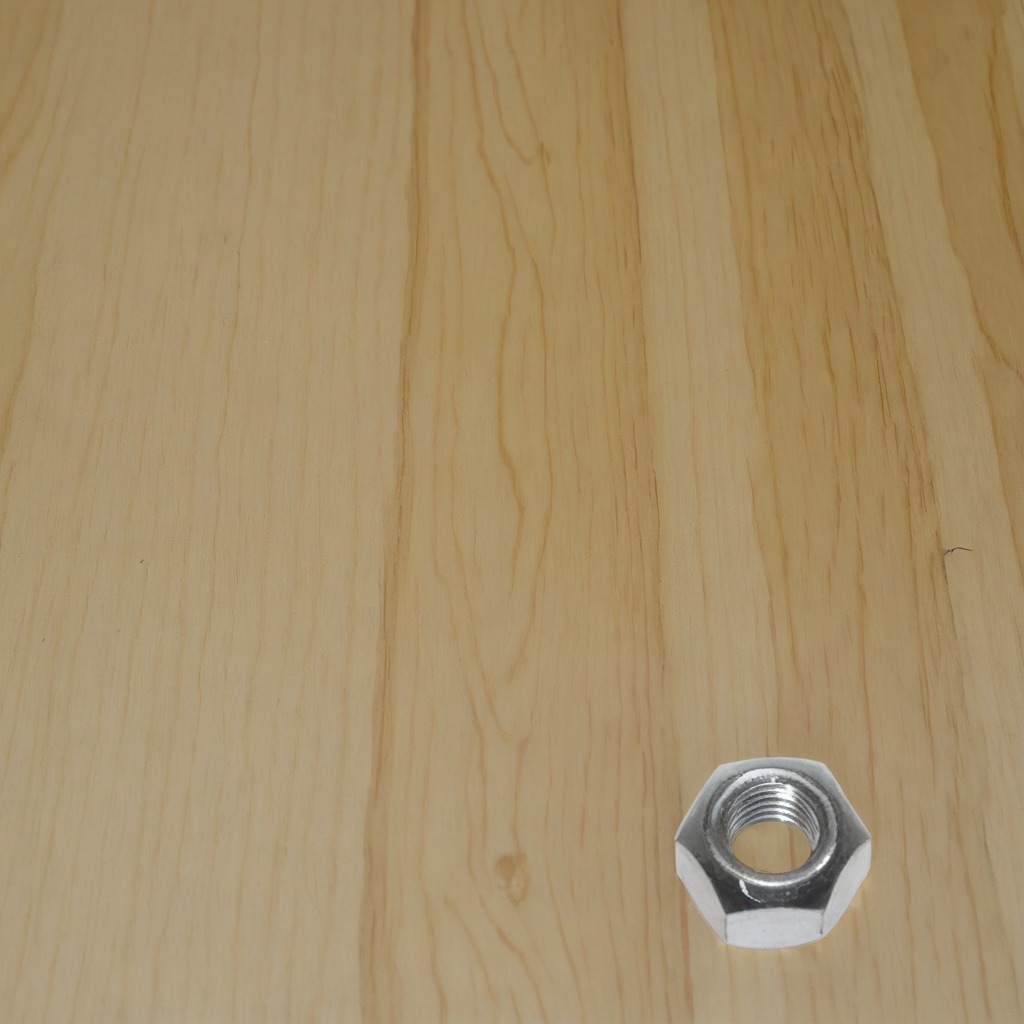
A metal nut lying on the plywood surface in a paint workshop lit by afternoon window light.